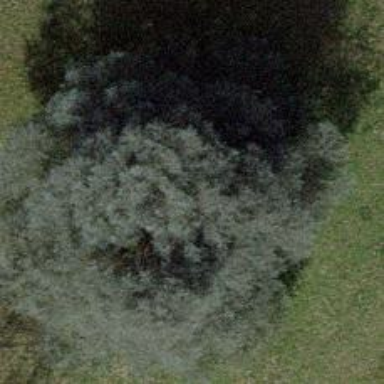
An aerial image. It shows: Evergreen needle-leaved tree.